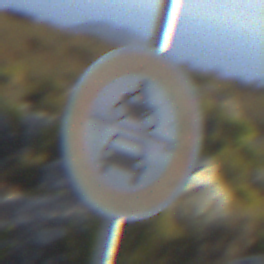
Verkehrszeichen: VerbotKraftfahrzeuge
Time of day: SunriseSunset
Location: Outdoor (Nature)
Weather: PartlyCloudy
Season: NotSpecified
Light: Natural